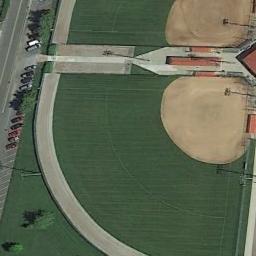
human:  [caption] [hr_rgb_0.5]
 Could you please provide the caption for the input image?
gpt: There is a lot of vegetation near the baseball field .

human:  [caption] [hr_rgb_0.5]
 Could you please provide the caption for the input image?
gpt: Two adjacent baseball diamonds make up a semicircle and a parking lot beside .

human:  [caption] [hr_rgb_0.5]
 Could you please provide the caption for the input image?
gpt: There are two baseball diamonds next to some cars .

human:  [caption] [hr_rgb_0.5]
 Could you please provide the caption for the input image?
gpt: There are two baseball diamonds in the grass next to the parking lot .

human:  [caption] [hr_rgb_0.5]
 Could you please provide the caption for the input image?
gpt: Two baseball diamonds are surrounded by grass .